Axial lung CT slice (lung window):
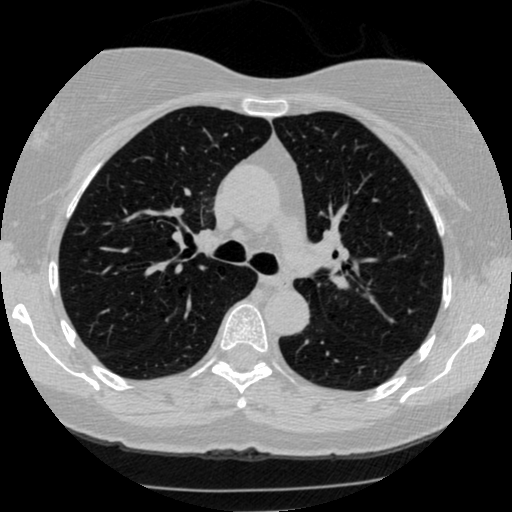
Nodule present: no